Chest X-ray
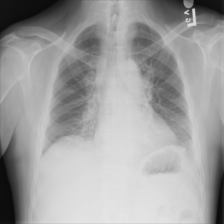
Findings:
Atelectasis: negative
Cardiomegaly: negative
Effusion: negative
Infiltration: negative
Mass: negative
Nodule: negative
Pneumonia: negative
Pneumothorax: negative
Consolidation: negative
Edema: negative
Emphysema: negative
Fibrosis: negative
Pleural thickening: positive
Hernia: negative